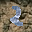
Label: 2